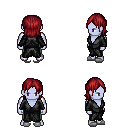
a pixel art fantasy rpg character, male body template, dark elf, purple skin, gray robe, teal pants, brunette long bangs hairstyle, white slippers, four views (front, back, left, right), 2x2 character sprite sheet, small pixel art, hard edges, no anti-aliasing